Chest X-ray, AP view. Patient: 25 years old, sex M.
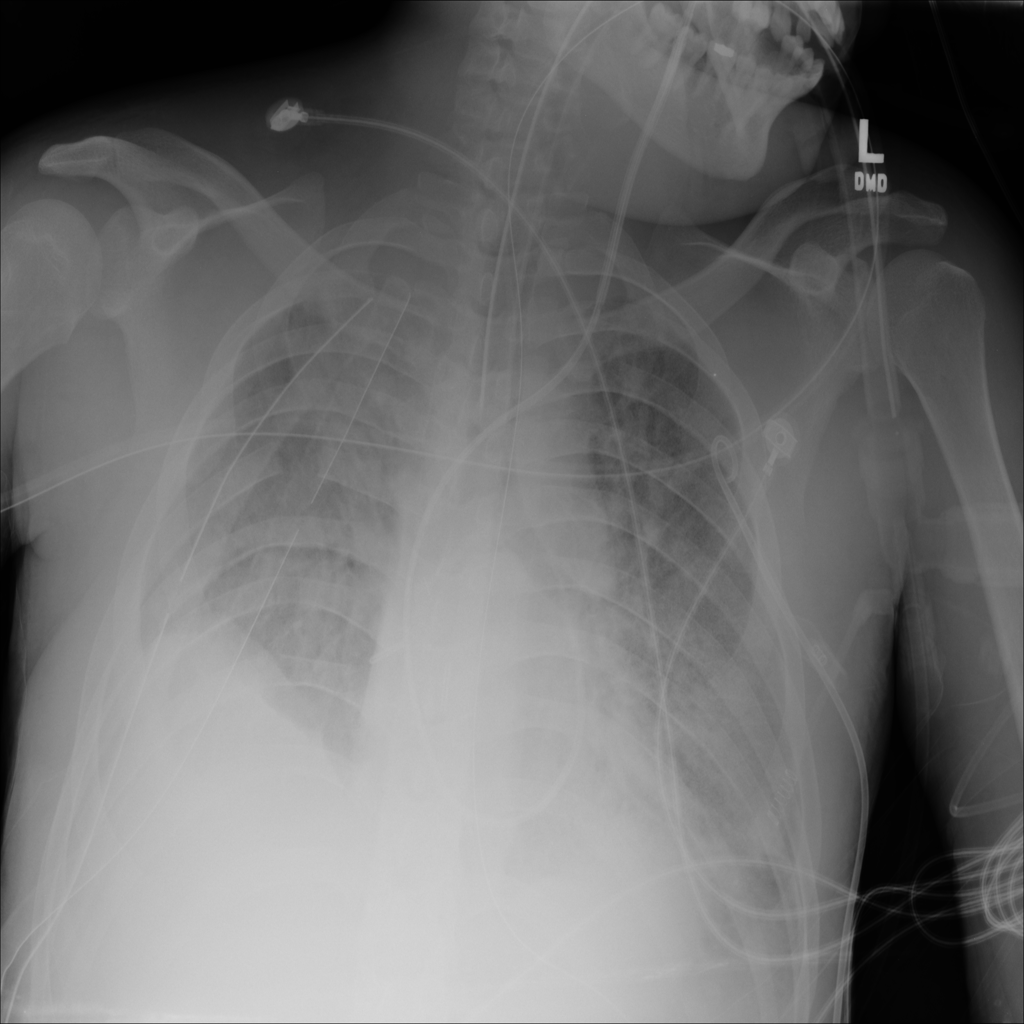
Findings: Infiltration